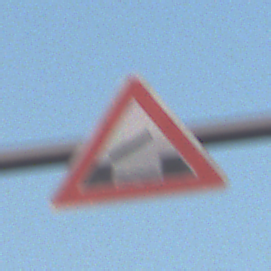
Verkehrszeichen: BeweglicheBruecke
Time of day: SunriseSunset
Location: Outdoor (Nature)
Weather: Clear
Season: NotSpecified
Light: Natural